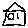
Label: house